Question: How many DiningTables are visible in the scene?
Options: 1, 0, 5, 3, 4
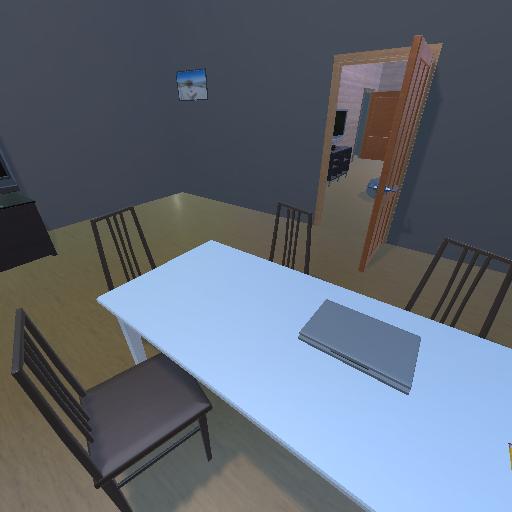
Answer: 1